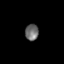
Tissue: skin
Cell type: Epithelial cells
Senescence score: 0.259
Nuclear area (px): 212
Mean DAPI intensity: 108.019